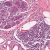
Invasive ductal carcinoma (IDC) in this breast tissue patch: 0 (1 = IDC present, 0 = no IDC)